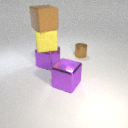
large purple metal cube behind large purple metal cube